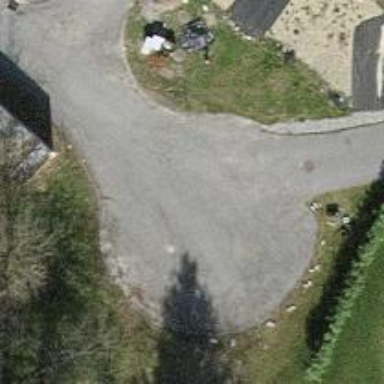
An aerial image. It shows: Turning circle on the road.